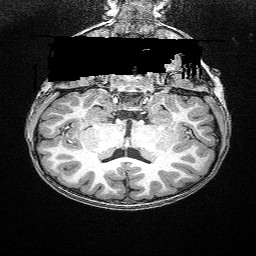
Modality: T1w
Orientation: sagittal